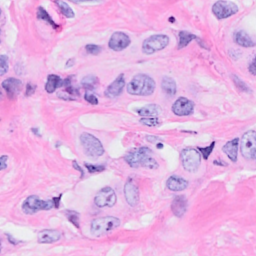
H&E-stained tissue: Breast